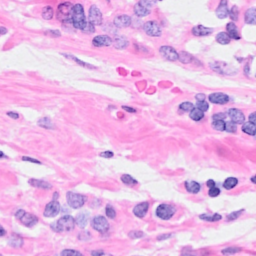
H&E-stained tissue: Breast